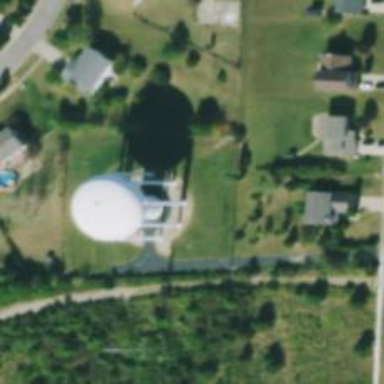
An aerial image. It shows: Water tower that is man-made.